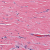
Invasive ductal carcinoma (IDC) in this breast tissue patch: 0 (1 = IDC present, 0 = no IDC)